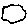
Label: cloud